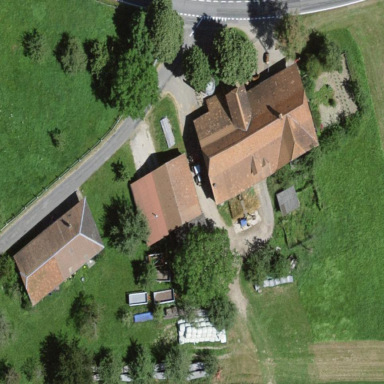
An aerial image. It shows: Farmyard area.